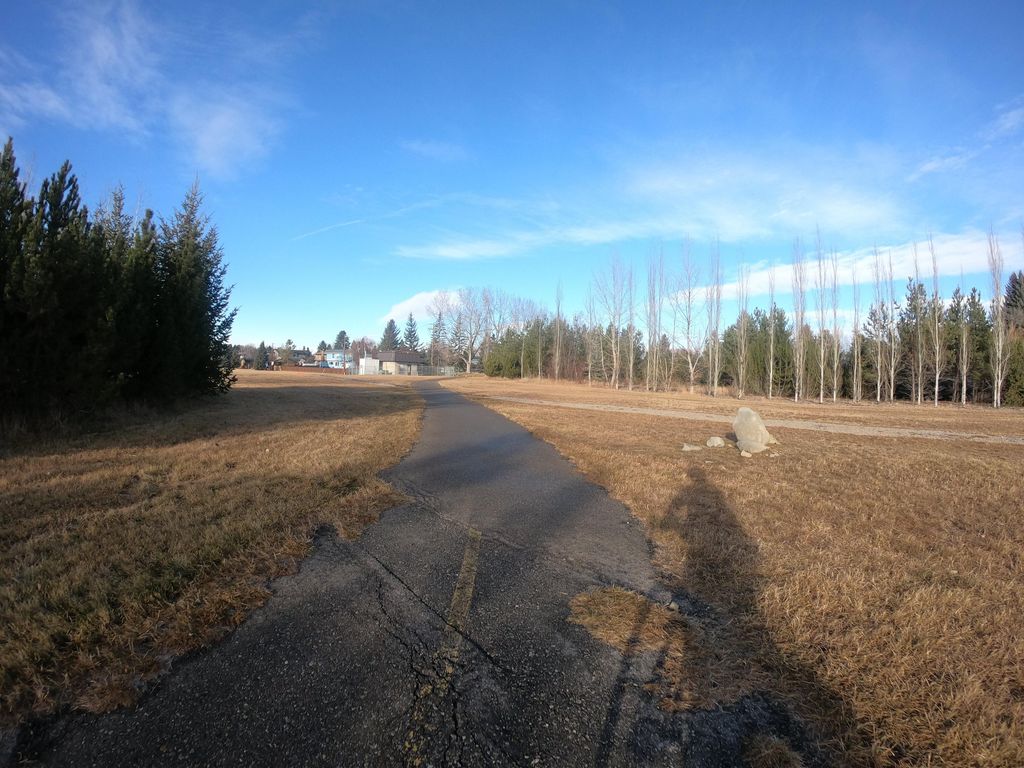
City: calgary